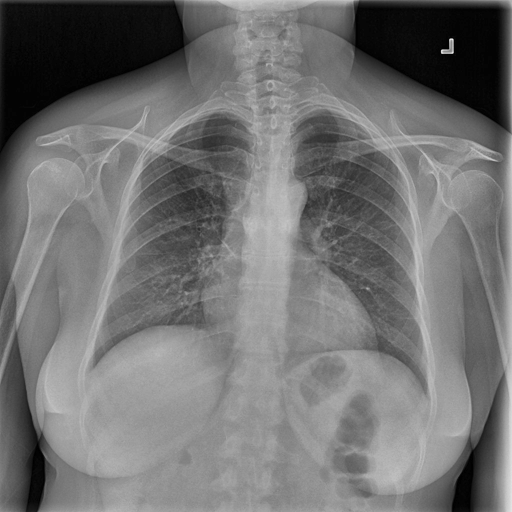
Finding: NORMAL